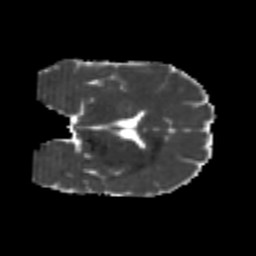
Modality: MD
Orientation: coronal
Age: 24
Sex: male
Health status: healthy
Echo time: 0.074 s